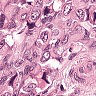
Metastatic tissue present: yes